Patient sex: F
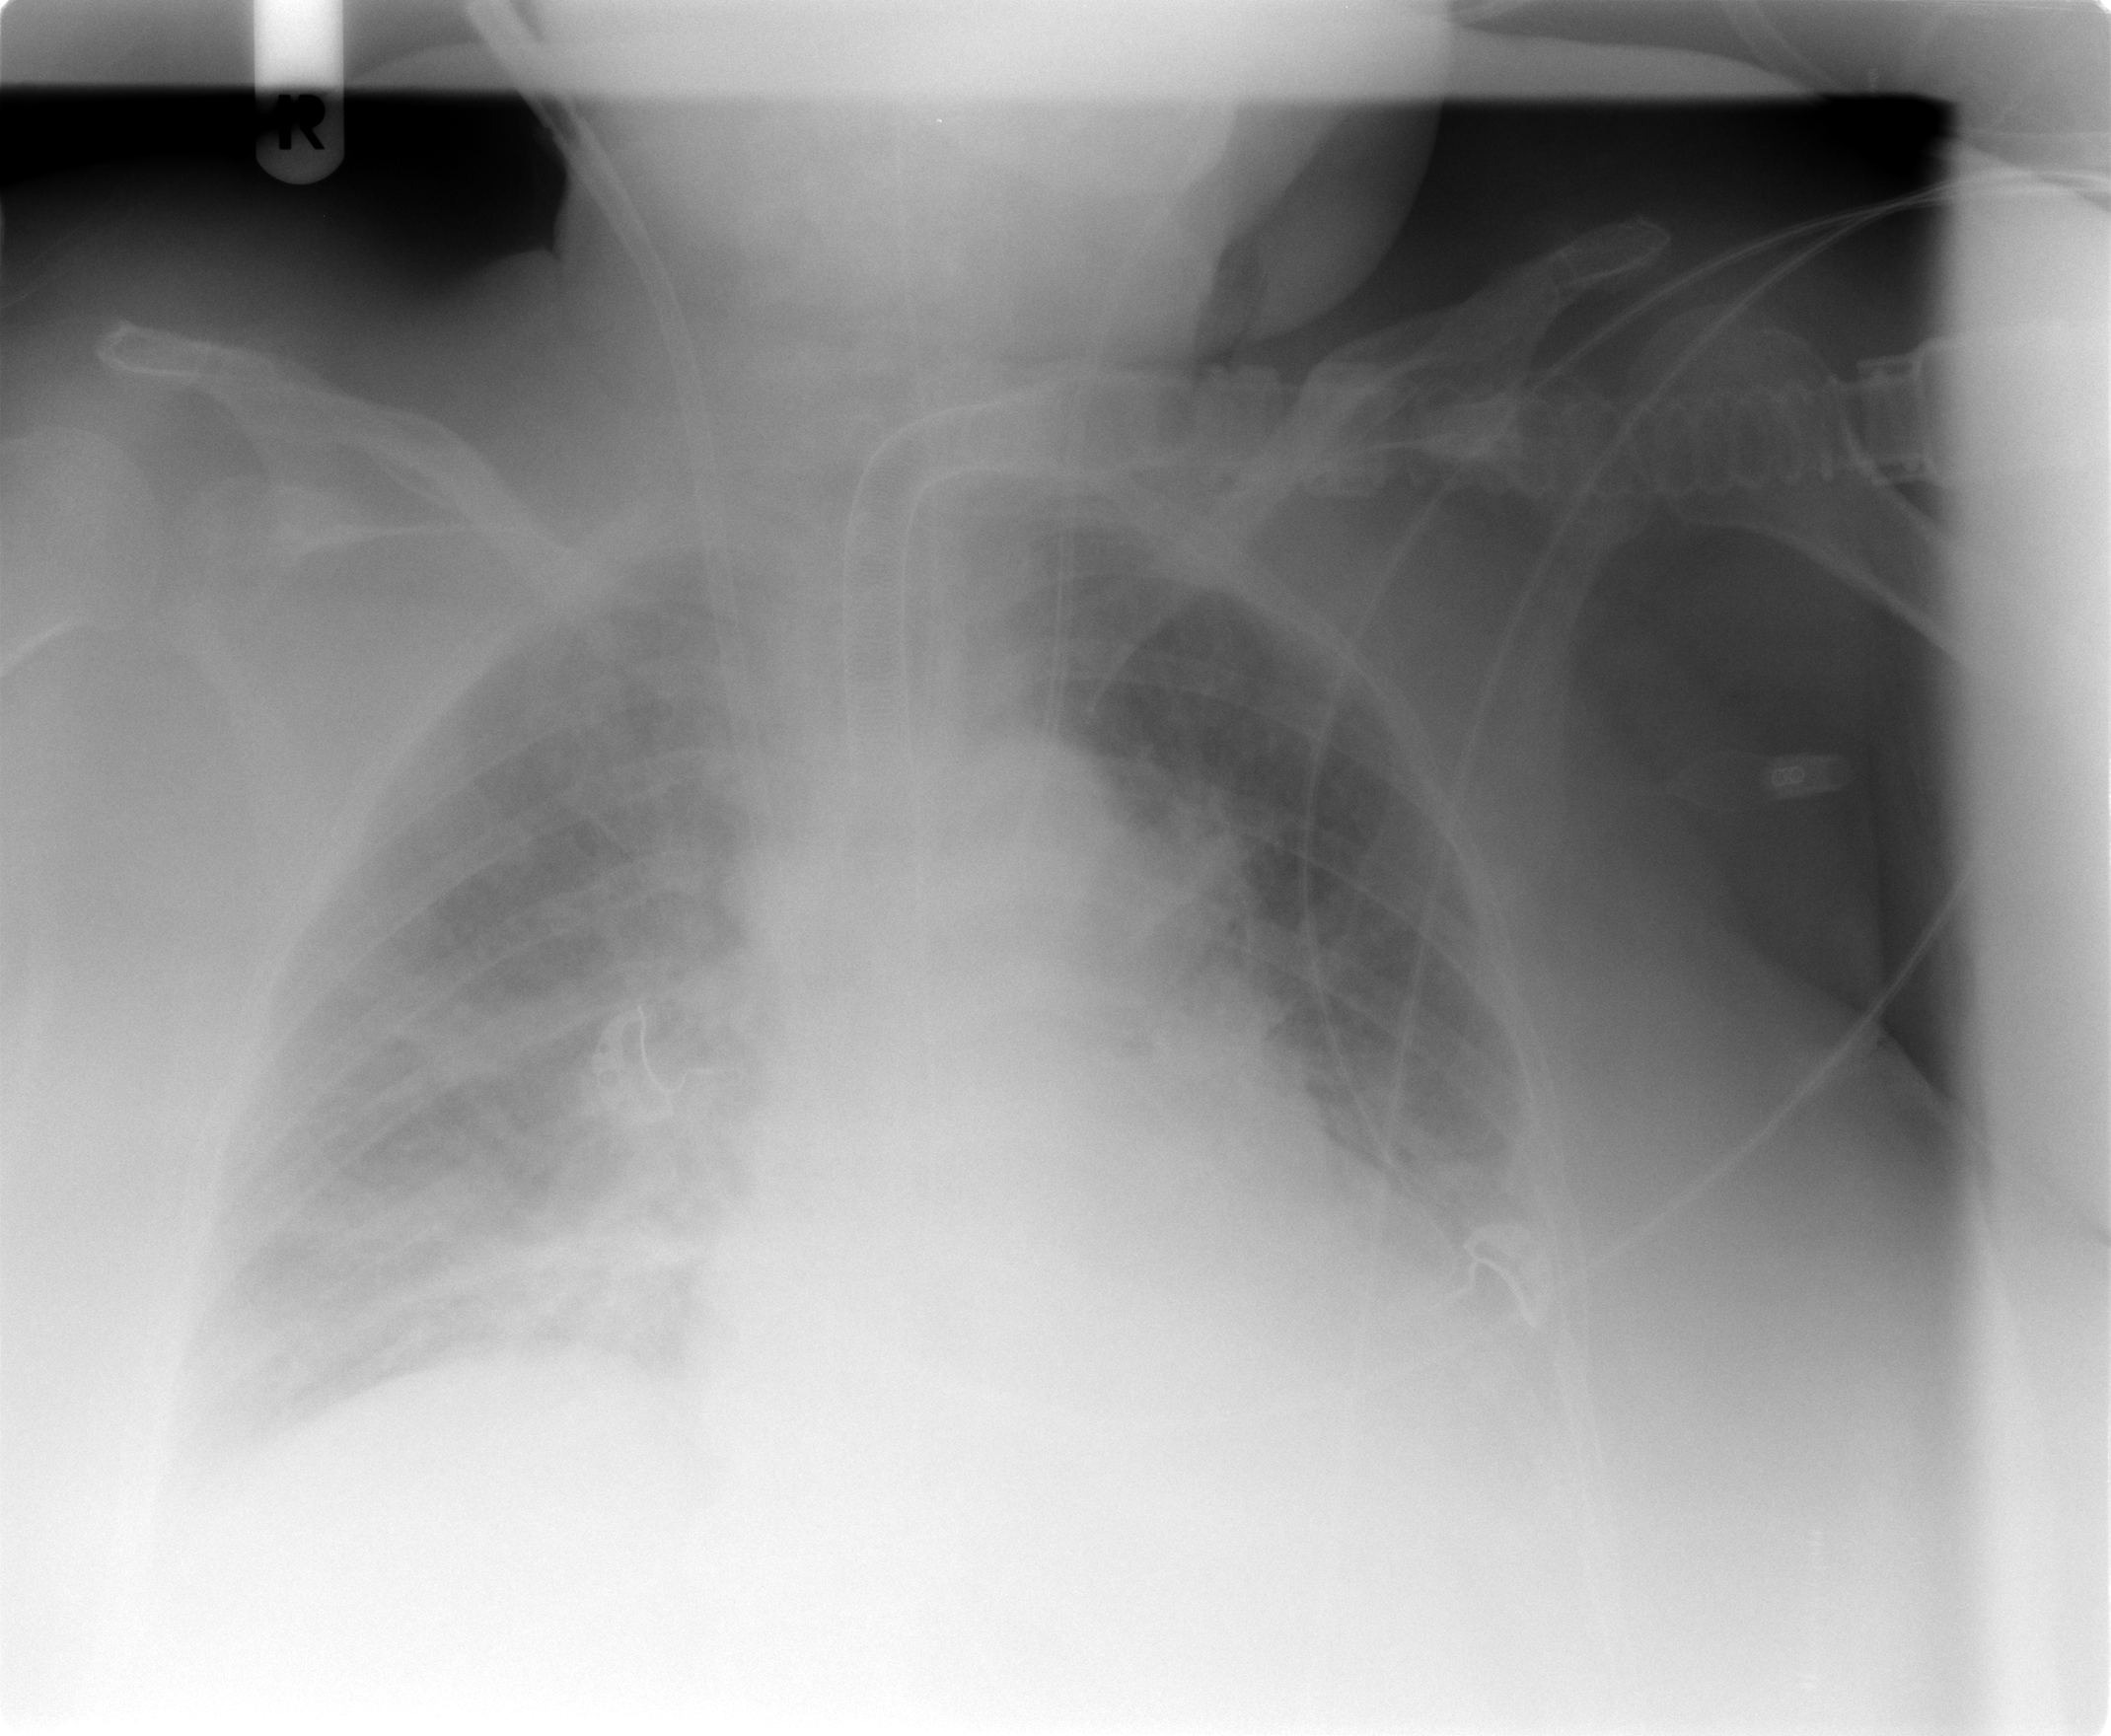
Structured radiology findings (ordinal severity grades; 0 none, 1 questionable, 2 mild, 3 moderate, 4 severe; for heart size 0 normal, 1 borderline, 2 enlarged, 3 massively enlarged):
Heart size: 2
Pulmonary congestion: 2
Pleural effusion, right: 1
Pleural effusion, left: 2
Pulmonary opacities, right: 0
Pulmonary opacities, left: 0
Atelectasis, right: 2
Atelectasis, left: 2